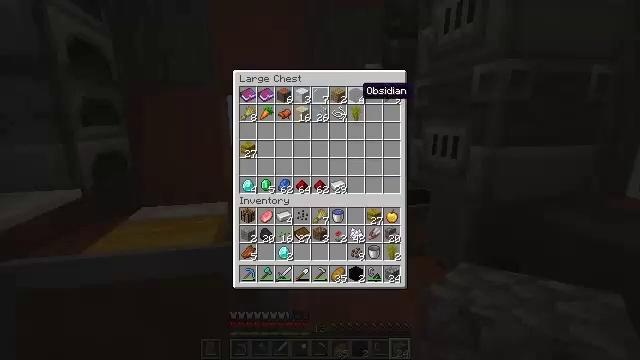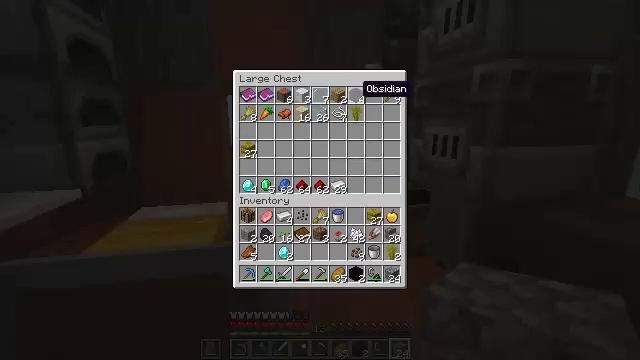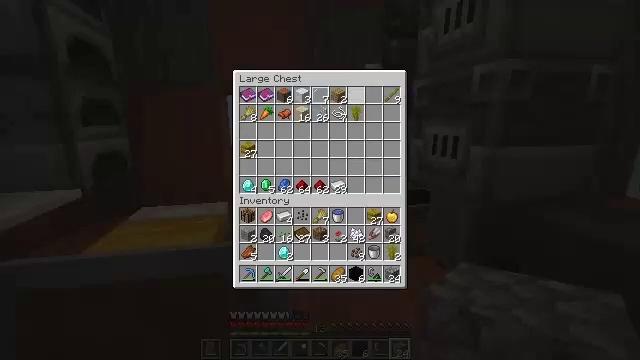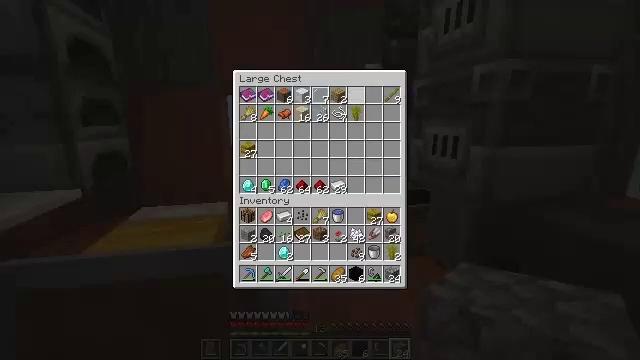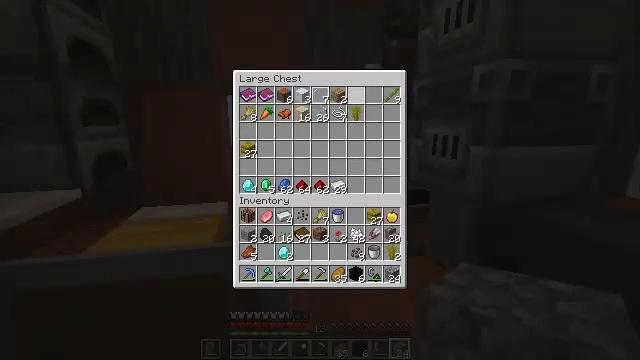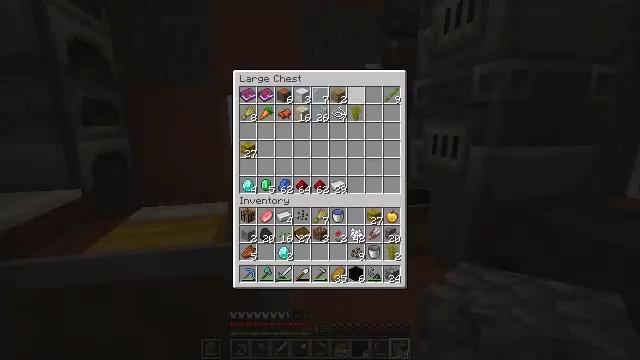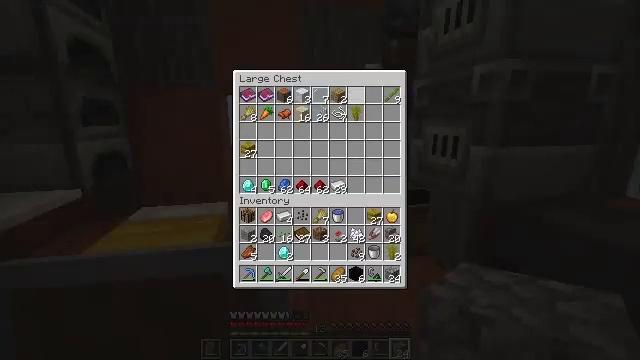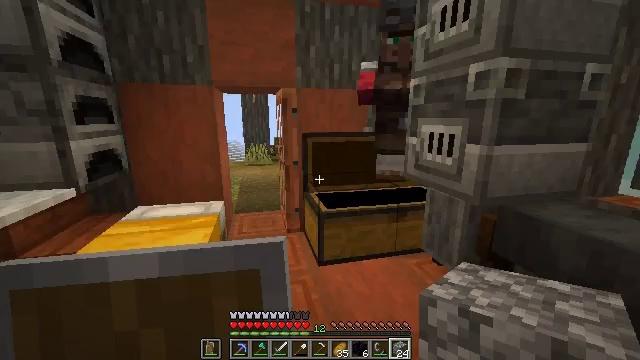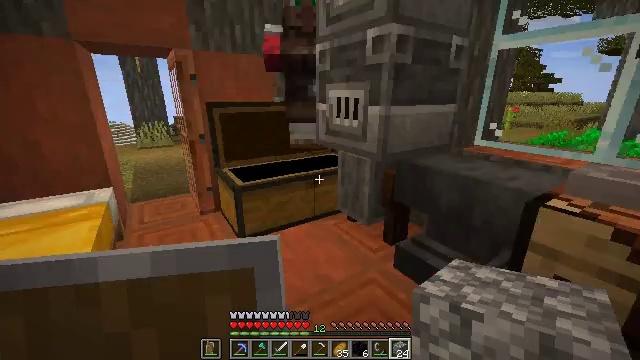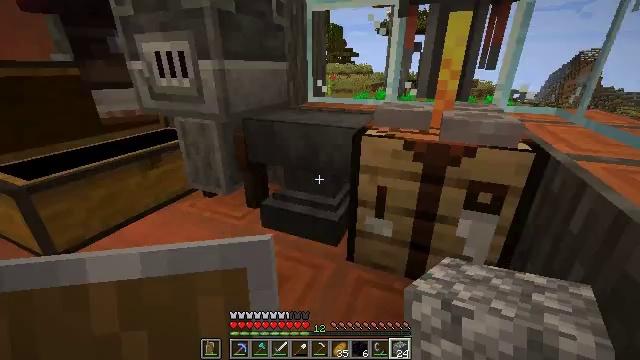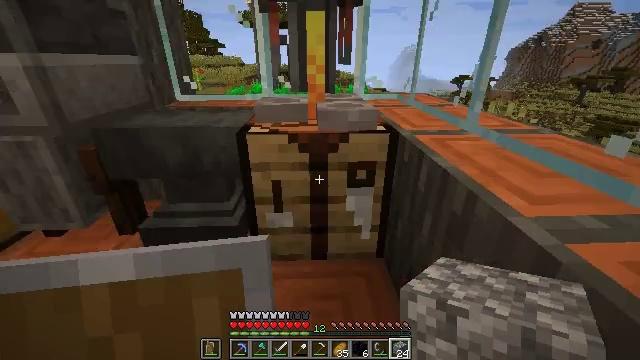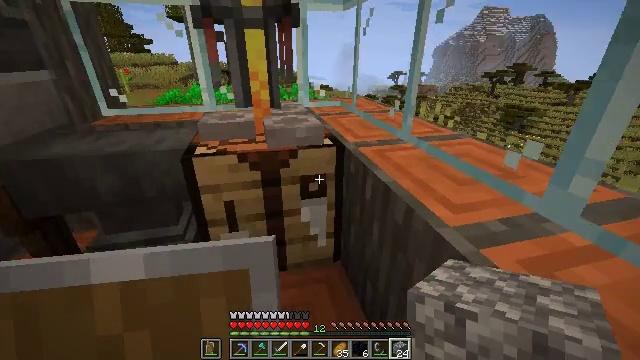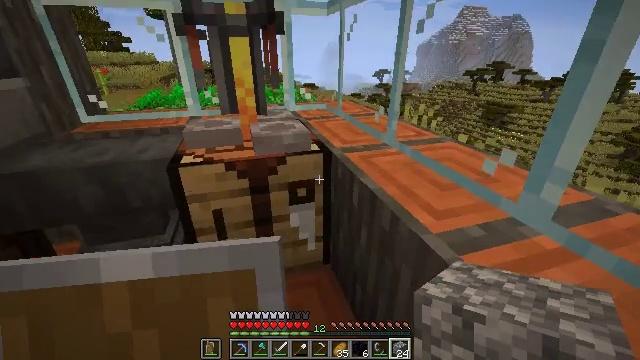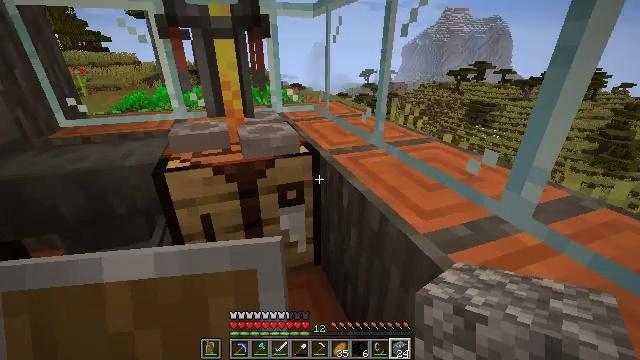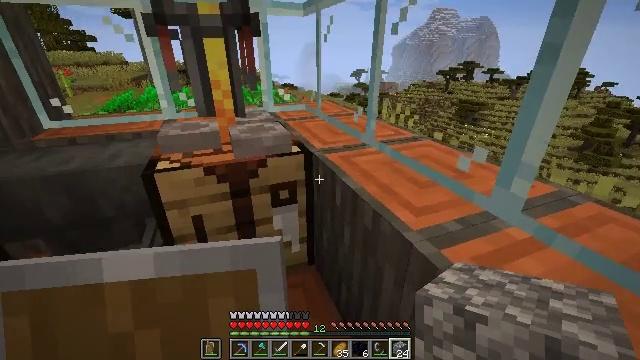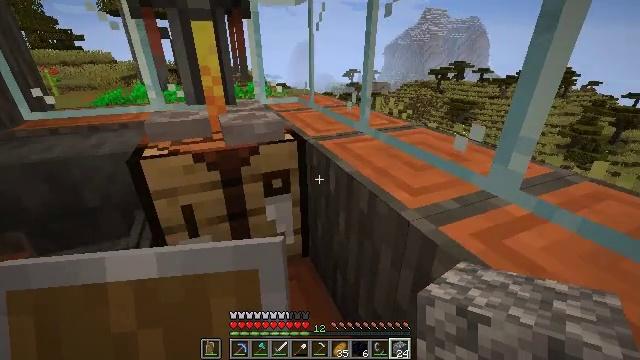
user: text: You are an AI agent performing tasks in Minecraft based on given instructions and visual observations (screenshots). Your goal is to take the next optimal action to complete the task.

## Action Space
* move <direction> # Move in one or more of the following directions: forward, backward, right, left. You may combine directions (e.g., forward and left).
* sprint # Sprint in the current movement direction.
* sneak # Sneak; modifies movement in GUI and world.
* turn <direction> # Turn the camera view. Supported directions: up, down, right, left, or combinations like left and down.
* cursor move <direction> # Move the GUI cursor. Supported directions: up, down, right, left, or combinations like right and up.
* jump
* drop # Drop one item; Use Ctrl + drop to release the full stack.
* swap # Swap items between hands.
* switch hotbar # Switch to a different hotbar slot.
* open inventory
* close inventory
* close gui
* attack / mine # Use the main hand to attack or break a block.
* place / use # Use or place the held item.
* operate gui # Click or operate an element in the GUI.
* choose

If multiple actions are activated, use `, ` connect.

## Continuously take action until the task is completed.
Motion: motion action
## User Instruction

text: Convert obsidian, diamonds, and a book into an enchanting table.
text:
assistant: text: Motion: sneak
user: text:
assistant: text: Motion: sneak, operate gui
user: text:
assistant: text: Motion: sneak, operate gui
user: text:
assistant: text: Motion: sneak, operate gui
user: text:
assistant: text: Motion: sneak
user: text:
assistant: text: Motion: sneak
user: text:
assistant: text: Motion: sneak
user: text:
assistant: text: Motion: sneak, turn right and down, close gui
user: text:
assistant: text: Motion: turn right and down, open inventory
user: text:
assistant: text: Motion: turn right and down
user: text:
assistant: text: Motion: turn right
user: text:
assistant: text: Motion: turn right
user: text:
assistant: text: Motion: turn right
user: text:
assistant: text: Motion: turn right
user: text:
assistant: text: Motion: turn right
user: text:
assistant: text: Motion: no_op
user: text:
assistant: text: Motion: no_op
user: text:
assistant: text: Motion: turn left
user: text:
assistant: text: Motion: turn left
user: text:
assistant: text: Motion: turn left
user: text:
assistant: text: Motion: no_op
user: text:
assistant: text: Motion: no_op
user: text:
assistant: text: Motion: no_op
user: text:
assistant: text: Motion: no_op
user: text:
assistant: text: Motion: no_op
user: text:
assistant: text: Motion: no_op
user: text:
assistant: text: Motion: no_op
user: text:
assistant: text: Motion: no_op
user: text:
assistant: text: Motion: use / place
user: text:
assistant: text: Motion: use / place